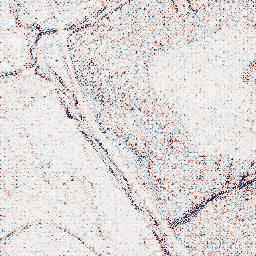
Category: edge_preserving
Decomposition family: anisotropic_diffusion
Decomposition parameters: iterations: 5
kappa: 10
gamma: 0.05
Upsampling method: regularized
Upsampling parameters: scale: 2
lambda_reg: 0.1
Upsampling scale: 2